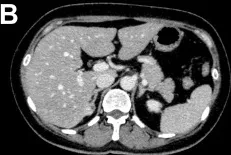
Imaging findings. (A, B). (B). Contrast enhanced CT.
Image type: radiology (ct)